Field crop: tomato
Growth stage: 1
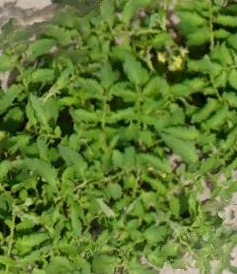
Species: tomato